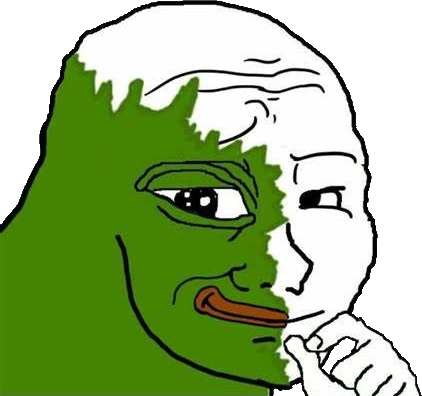
Label: 5_Pepe